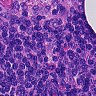
Metastatic tissue present: no